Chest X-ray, PA view. Patient: 29 years old, sex F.
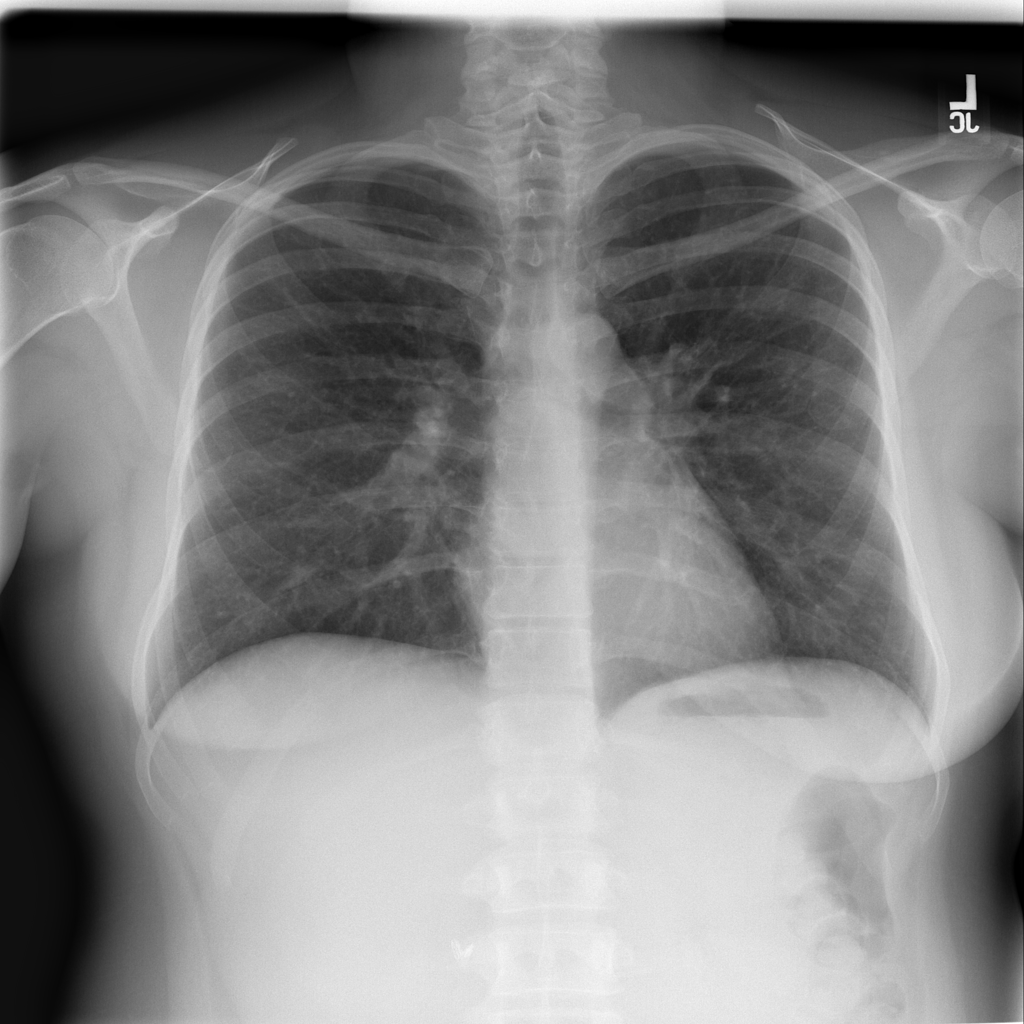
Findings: No Finding